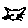
Label: cat